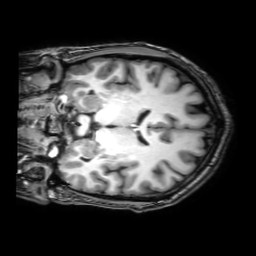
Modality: T1w
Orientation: coronal
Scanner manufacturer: philips
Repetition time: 0.00817 s
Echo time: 0.003741 s